Question: I need to pass act, email,userid in body and session_id in key. I am using Postman and I am getting the desired result. But I am not able to do it in Objective C. I am using AFNetworking

'''
-(void)CallUpdateAPI
{
AFHTTPSessionManager *apicall = [AFHTTPSessionManager manager];
apicall.responseSerializer = [AFHTTPResponseSerializer serializer];
NSMutableDictionary *parameters2 =[[NSMutableDictionary alloc]init];
[parameters2 setObject:[[[NSUserDefaults standardUserDefaults] objectForKey:@"userlist"] objectForKey :@"userid"] forKey:@"userid"];
NSNumber *v1 = [NSNumber numberWithInt:1];
[parameters2 setValue:v1 forKey:@"act"];
[parameters2 setObject:[[[NSUserDefaults standardUserDefaults] objectForKey:@"userlist"] objectForKey :@"session_id"] forKey:@"session_id"];
[parameters2 setObject:_email.text forKey:@"email"];
NSLog(@"Server response : %@ ",parameters2);
[apicall POST:@"https://portal.blockage.io/api/v1/user/kyc_update" parameters:parameters2 progress:nil success:^(NSURLSessionTask *task, id responseObject)
{
NSError *e = nil;
NSMutableDictionary *resultFromPost2 = [NSJSONSerialization JSONObjectWithData: responseObject options: 0 error: &e];
//NSLog(@"Server response : %@ %@",resultFromPost2,e);
//...
}
//...
}
'''
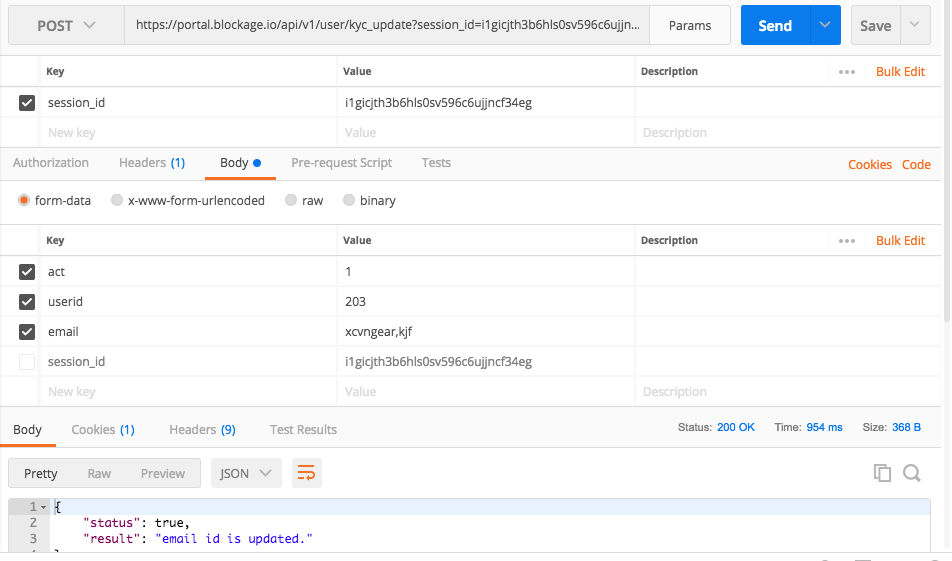
Answer: Your session_id parameter is a "Get" parameter. You need to set it in the url not in the body.
'''
"https://portal.blockage.io/api/v1/user/kyc_update?session_id=YourSessionID"
'''
You can use this:
'''
NSString * urlString = [NSString stringWithFormat:@"https://portal.blockage.io/api/v1/user/kyc_update?session_id=%@", [[[NSUserDefaults standardUserDefaults] objectForKey:@"userlist"] objectForKey :@"session_id"];
[apicall POST:urlString parameters:parameters2 progress:nil success:^(NSURLSessionTask *task, id responseObject)
'''